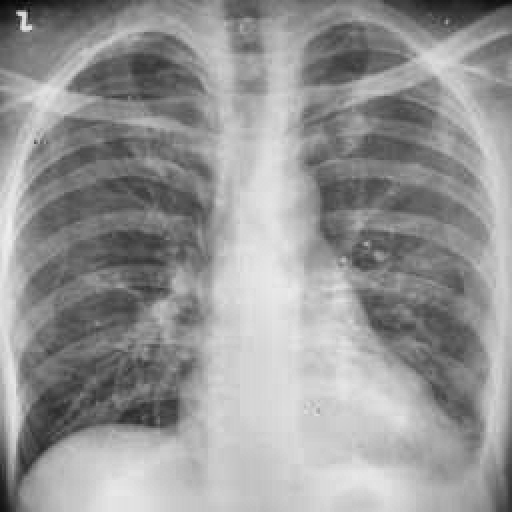
Finding: TUBERCULOSIS